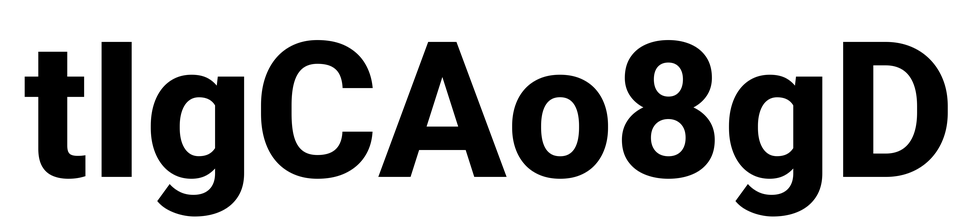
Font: Roboto_ExtraBold